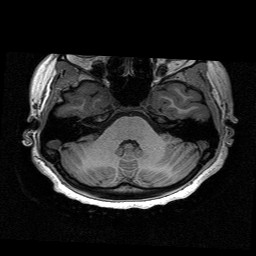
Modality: T1w
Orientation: coronal